Interaction volume radius: 5 \u00c5
Interaction volume height: 15 \u00c5
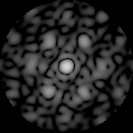
Disorder parameter: 0.6008